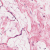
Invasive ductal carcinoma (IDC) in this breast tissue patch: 0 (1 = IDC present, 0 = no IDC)